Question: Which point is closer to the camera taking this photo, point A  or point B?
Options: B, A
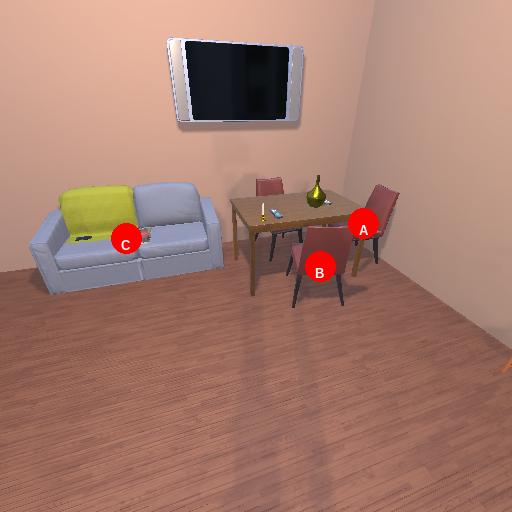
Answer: B